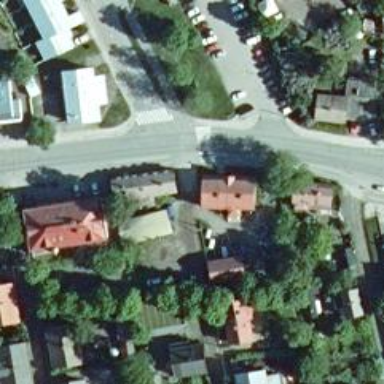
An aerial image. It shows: Asphalt footway with marked crossing.